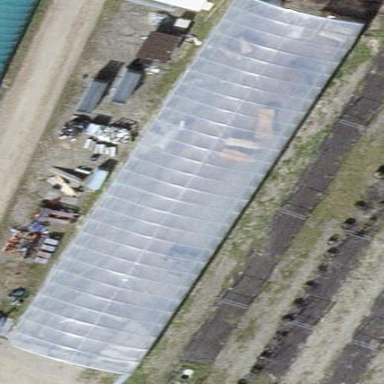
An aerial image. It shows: Greenhouse.